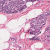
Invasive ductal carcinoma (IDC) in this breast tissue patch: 0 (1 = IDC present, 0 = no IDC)